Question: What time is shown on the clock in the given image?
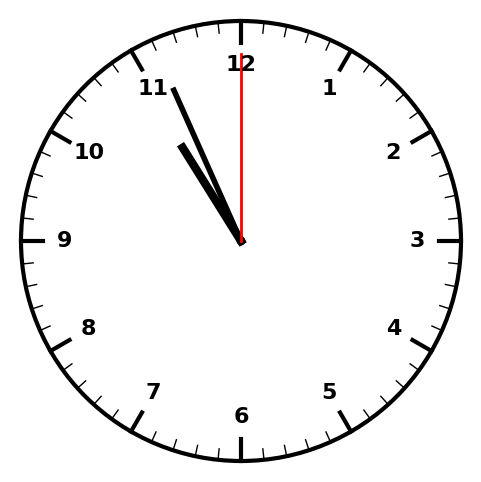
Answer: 10:56:00